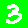
Digit: 3